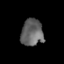
Tissue: prostate
Cell type: T cells
Senescence score: 0.2775
Nuclear area (px): 577
Mean DAPI intensity: 100.731